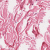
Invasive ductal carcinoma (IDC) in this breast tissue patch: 0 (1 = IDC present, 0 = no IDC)